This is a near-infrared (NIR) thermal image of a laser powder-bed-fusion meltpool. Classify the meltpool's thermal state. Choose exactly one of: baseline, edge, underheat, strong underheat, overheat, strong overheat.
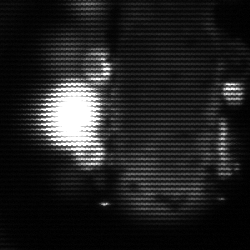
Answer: strong underheat